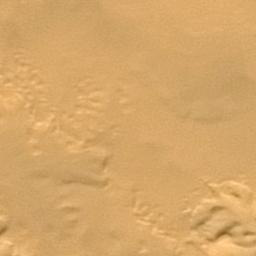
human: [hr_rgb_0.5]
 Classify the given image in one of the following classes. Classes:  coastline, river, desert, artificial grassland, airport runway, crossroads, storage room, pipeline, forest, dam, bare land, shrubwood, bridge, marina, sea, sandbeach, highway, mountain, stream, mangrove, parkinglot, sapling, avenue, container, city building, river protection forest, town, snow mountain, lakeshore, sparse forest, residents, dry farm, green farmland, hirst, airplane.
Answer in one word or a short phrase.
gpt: desert